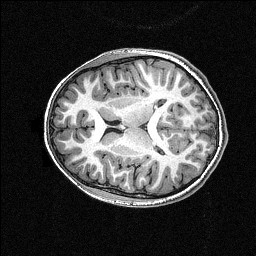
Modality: T1w
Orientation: axial
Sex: male
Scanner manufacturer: siemens
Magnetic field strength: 3 T
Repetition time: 2.3 s
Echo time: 0.00336 s